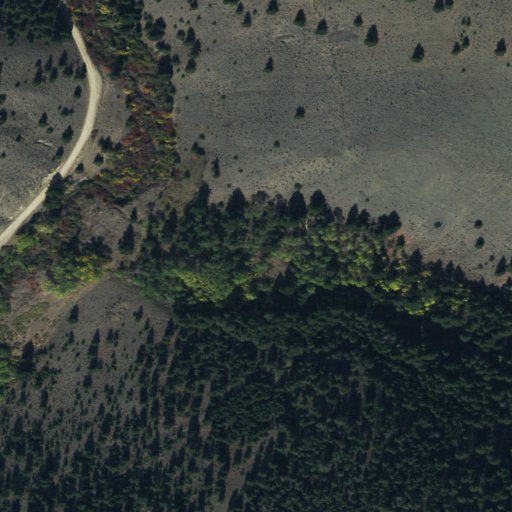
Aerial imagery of valley in Montana named Chicken Gulch containing evergreen forest, shrub, and grassland